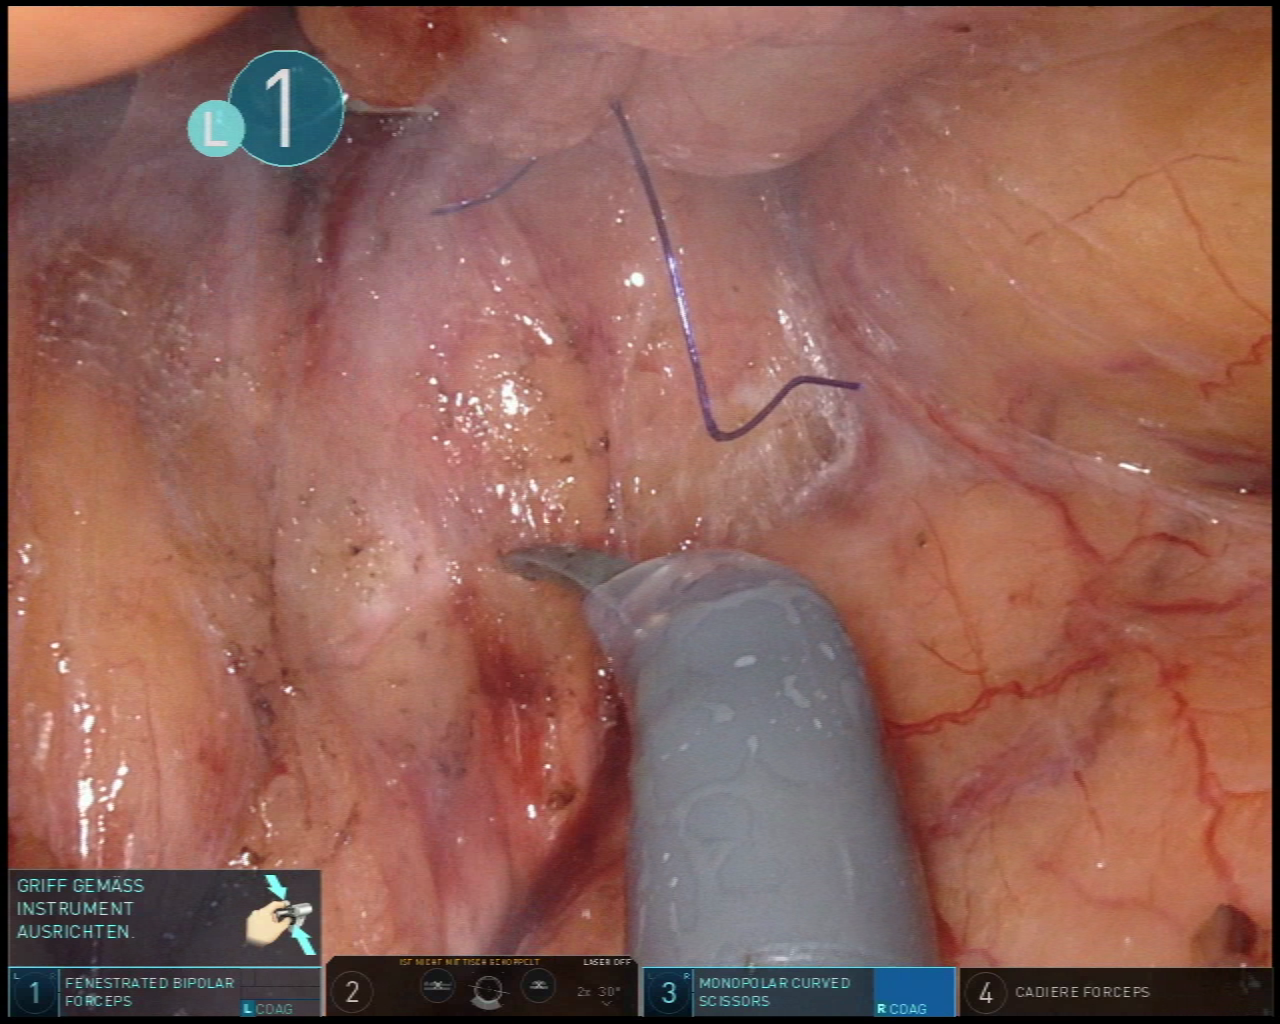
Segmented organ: pancreas
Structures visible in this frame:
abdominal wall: no
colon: no
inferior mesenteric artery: no
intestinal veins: no
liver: no
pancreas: yes
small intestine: no
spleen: no
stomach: no
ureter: no
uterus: no
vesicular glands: no